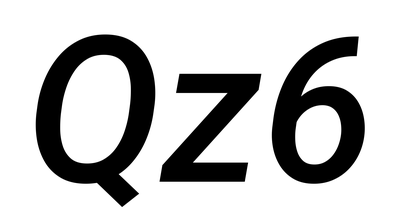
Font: Roboto-Italic_Medium_Italic